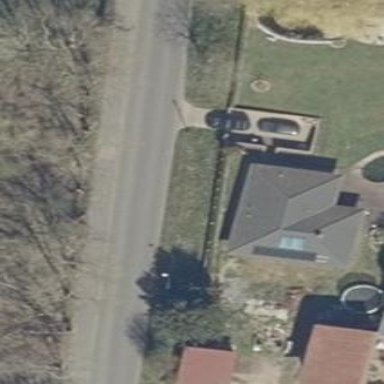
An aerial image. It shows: Simple and straightforward house.